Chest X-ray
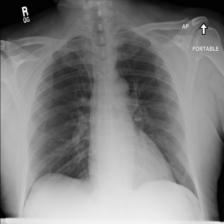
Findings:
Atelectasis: negative
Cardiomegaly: negative
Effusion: negative
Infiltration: negative
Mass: negative
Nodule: negative
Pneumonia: negative
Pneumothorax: negative
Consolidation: negative
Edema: negative
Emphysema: negative
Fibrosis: negative
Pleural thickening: negative
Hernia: negative